Milling tool wear sample.
Tool blade image: 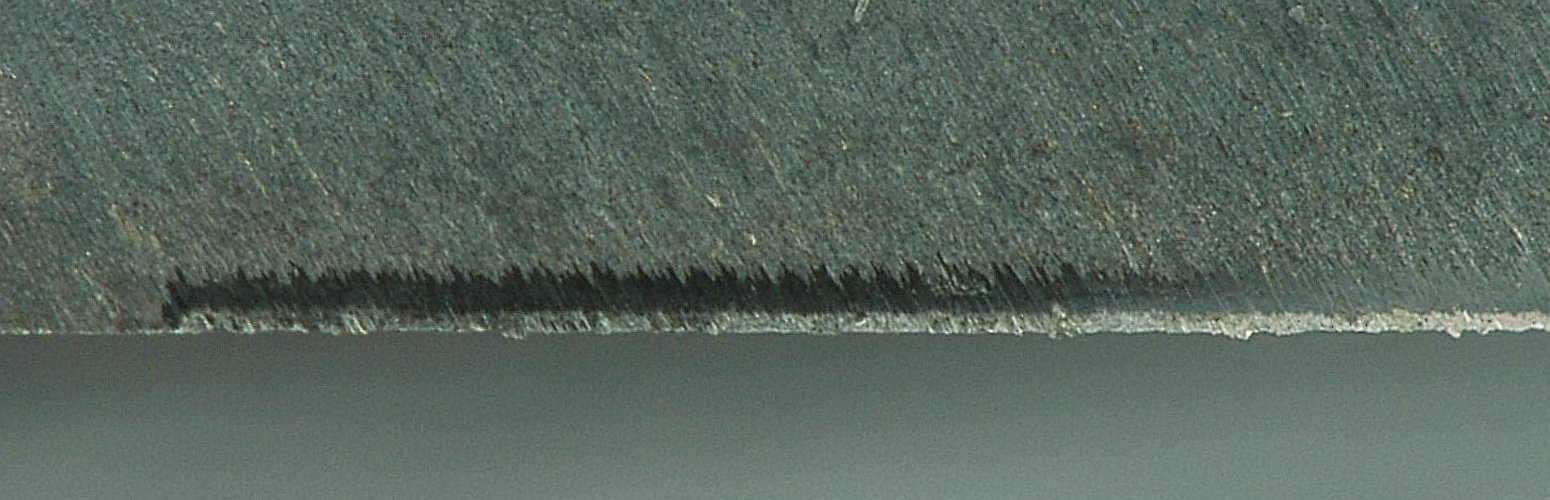
Chip image: 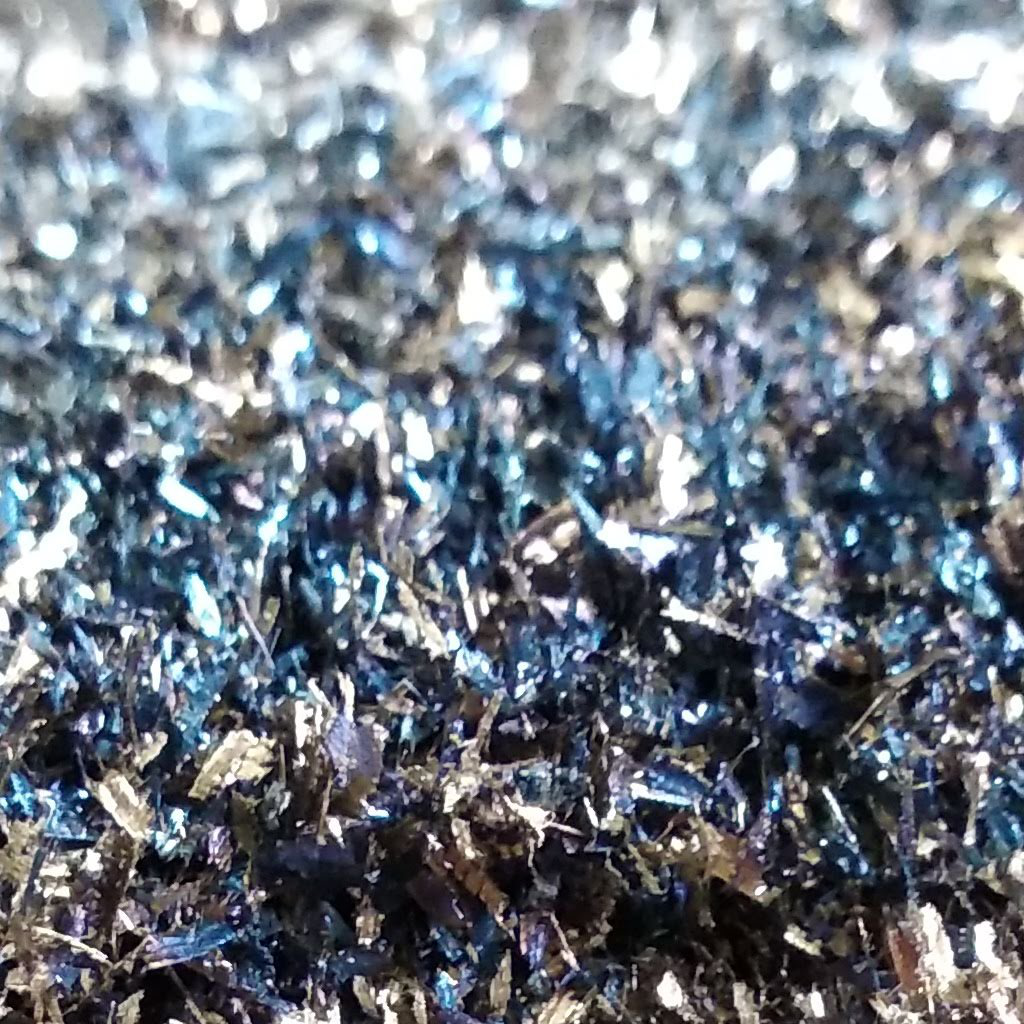
Workpiece image: 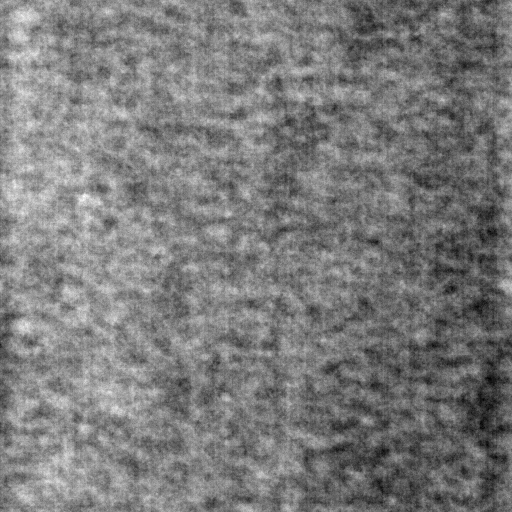
Tool wear state: used
Gaps: 9.98
Flank wear: 90.62
Overhang: 19.34
Force-signal Mel-spectrograms (X, Y, Z axes): 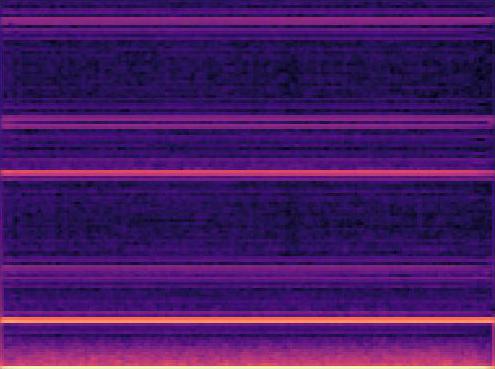 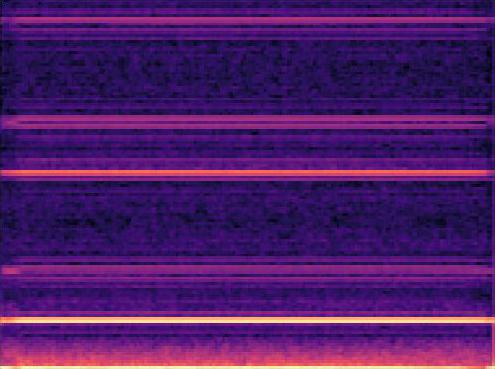 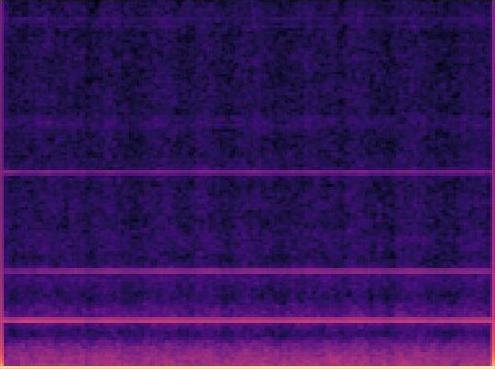
Force-signal scalograms (X, Y, Z axes): 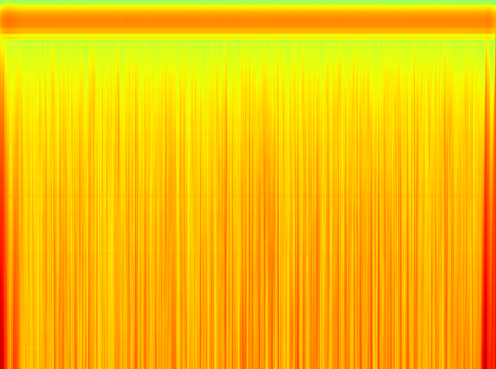 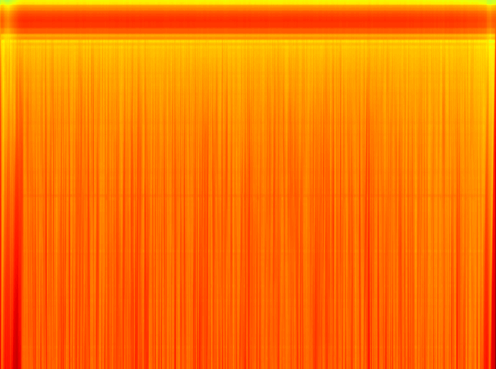 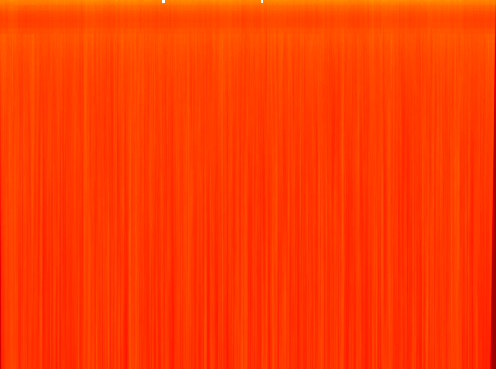
Force phase: steady_state_stabilization_wear